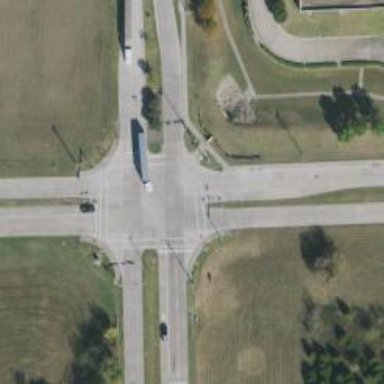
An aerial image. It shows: Marked crossing on footway.